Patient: sex M, age 26
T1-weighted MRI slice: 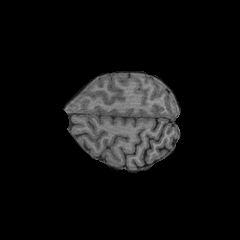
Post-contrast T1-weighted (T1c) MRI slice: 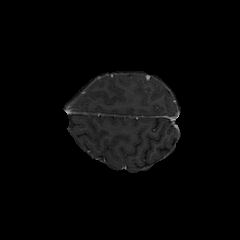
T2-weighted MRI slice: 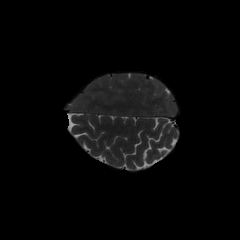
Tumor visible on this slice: no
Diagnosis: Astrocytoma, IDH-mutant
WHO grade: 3